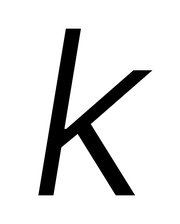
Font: Inter-Italic_Light_Italic